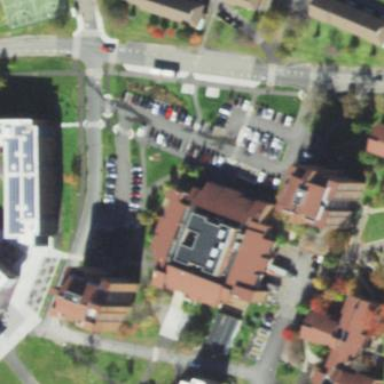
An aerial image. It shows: Community centre building.